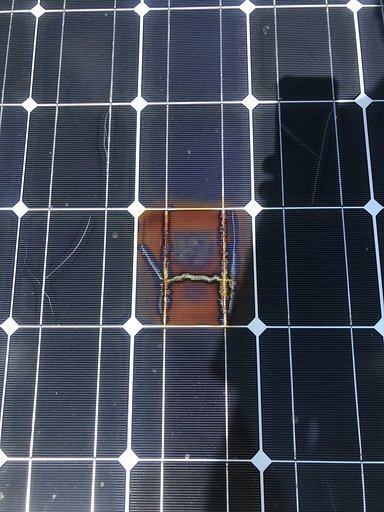
Label: Electrical-damage